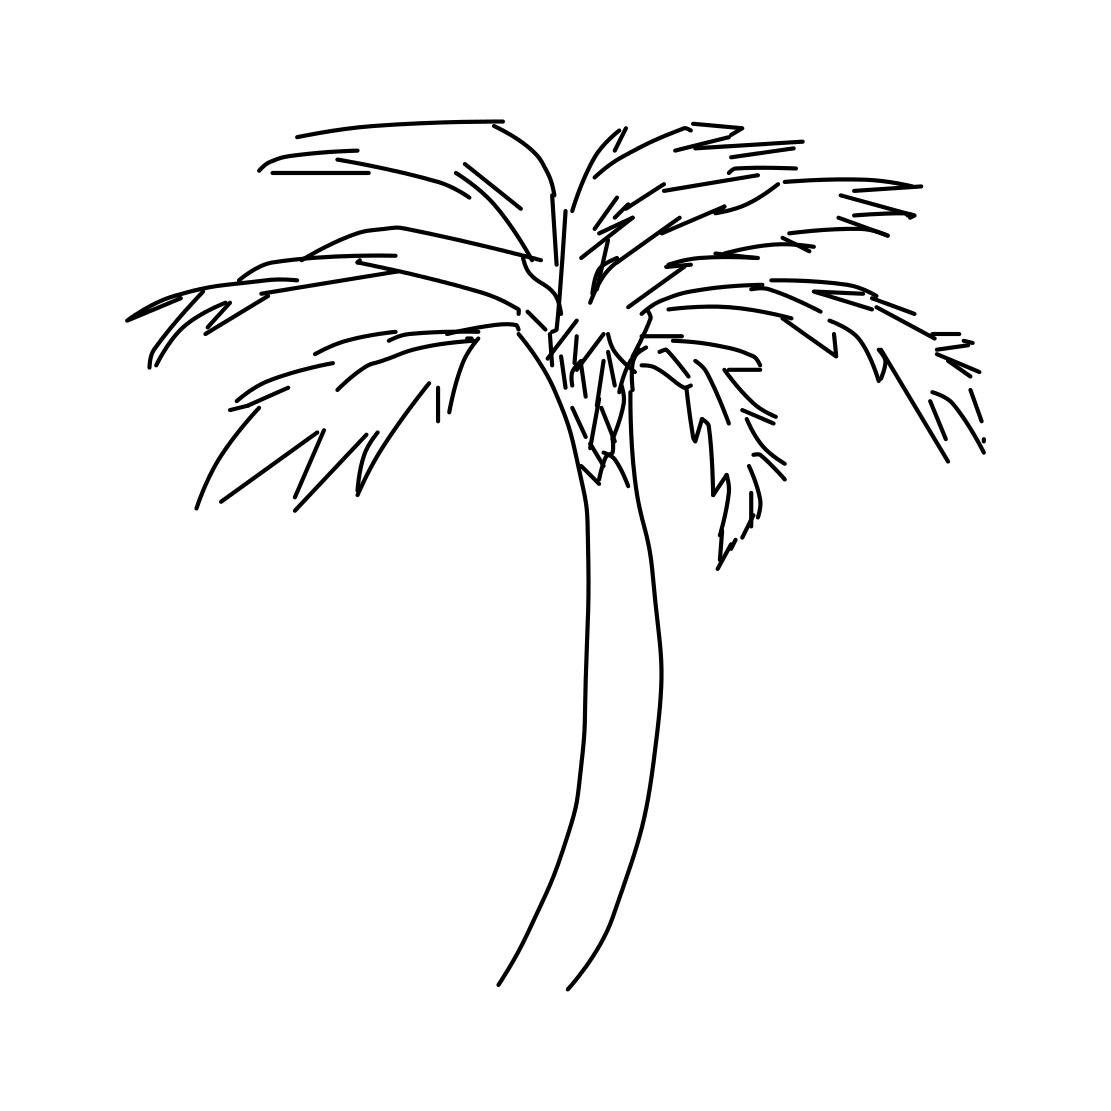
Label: palm tree